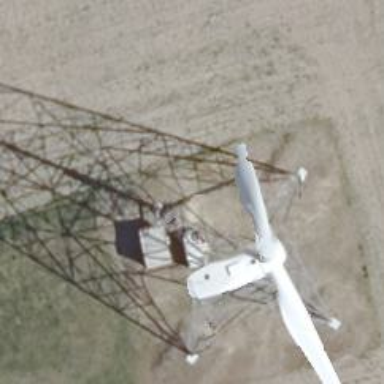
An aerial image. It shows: Wind generator powered by horizontal axis wind turbine.